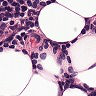
Metastatic tissue present: no